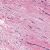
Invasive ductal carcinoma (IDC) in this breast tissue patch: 0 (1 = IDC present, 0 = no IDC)